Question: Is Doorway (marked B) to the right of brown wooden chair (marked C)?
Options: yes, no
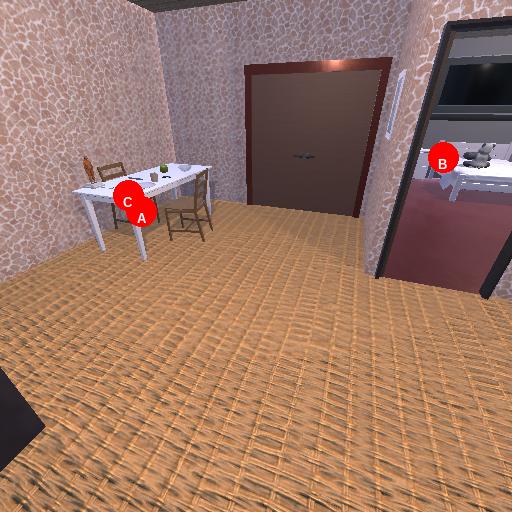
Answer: yes